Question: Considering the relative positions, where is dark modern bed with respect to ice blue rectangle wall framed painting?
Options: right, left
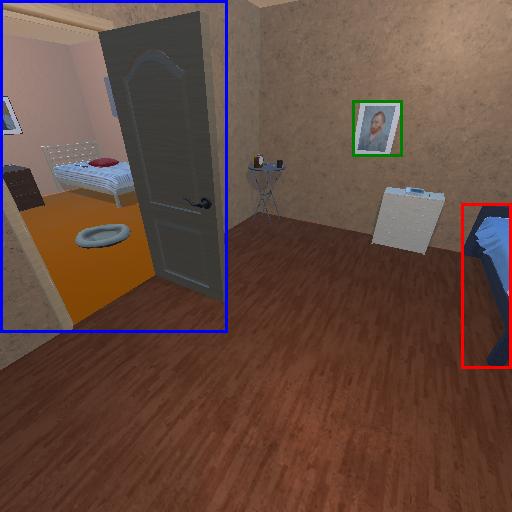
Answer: right